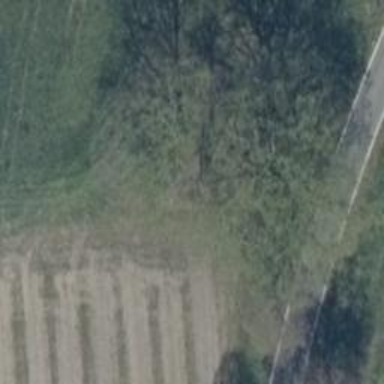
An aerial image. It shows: Deciduous tree with broadleaved leaves.